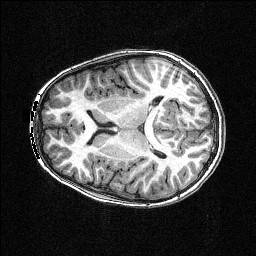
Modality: T1w
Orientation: axial
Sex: male